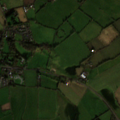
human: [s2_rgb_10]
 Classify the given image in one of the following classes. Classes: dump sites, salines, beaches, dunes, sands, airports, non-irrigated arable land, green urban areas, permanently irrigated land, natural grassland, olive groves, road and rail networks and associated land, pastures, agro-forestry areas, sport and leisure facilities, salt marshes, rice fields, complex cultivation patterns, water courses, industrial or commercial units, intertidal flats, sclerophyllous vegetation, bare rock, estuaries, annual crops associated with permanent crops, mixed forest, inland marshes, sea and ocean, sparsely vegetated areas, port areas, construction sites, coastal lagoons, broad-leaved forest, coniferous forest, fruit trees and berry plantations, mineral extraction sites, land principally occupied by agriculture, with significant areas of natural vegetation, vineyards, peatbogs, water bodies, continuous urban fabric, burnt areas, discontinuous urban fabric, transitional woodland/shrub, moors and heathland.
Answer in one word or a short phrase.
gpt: discontinuous urban fabric, non-irrigated arable land, pastures